Frequency: 65000
Velocity: 0,2015
Power: 36,4
Pulse duration: 0,0000001
Pass count: 1
Magnification: 10
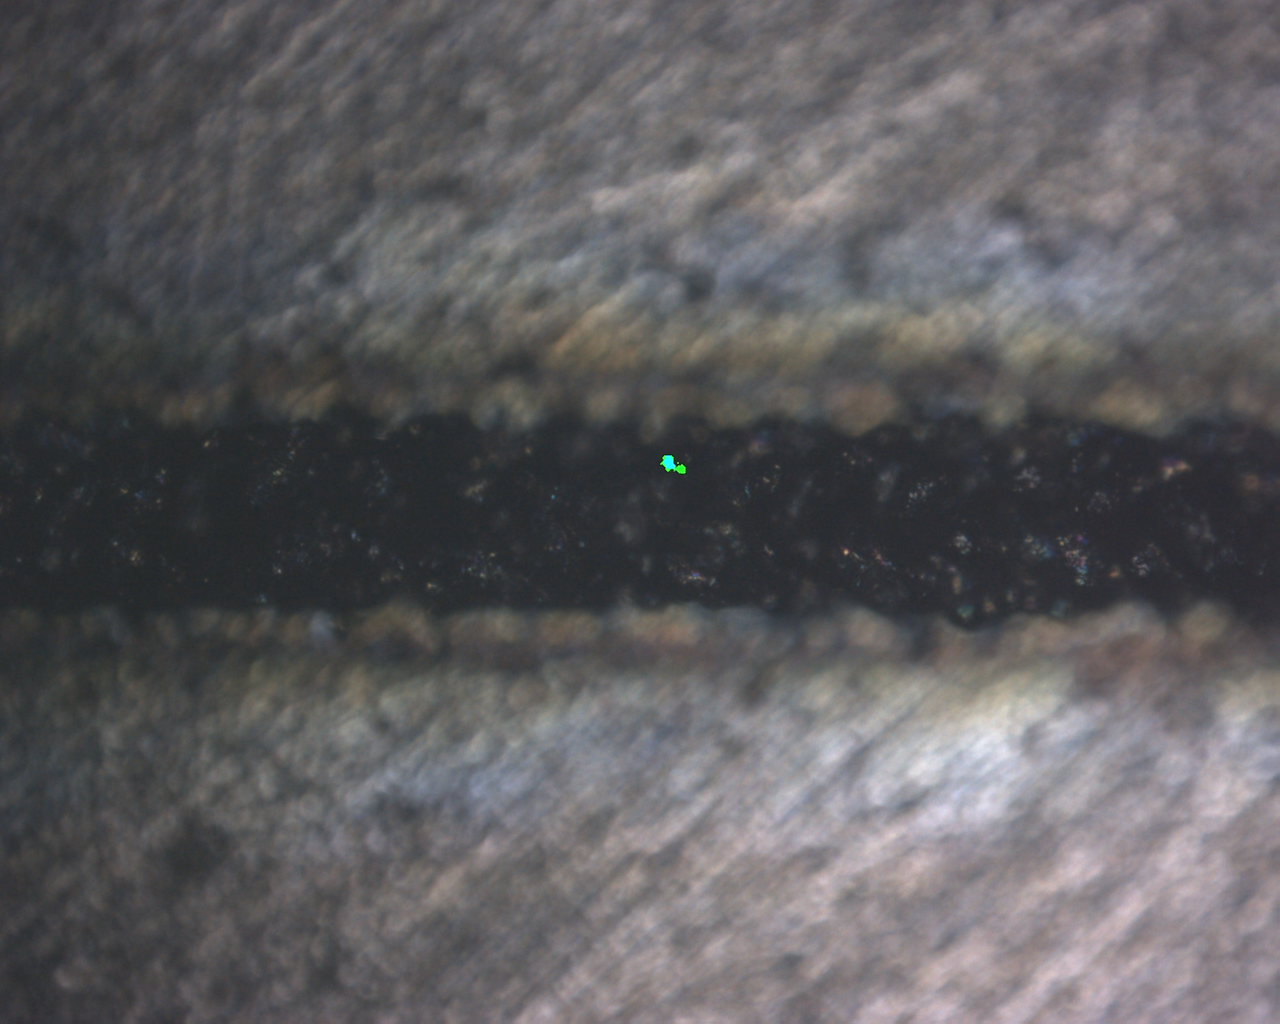
Measured width: 125.937
Other width: 86.533